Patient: sex F, age 63
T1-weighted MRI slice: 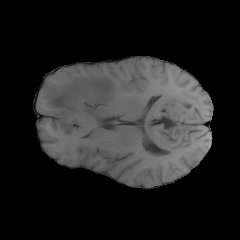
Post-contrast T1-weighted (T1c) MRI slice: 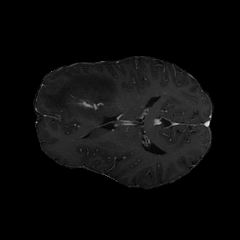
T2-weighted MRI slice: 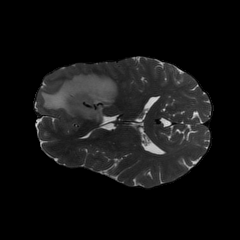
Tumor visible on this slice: yes
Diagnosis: Glioblastoma, IDH-wildtype
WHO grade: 4